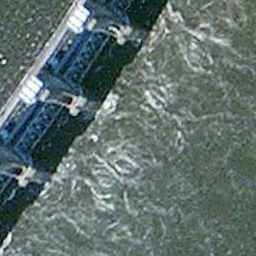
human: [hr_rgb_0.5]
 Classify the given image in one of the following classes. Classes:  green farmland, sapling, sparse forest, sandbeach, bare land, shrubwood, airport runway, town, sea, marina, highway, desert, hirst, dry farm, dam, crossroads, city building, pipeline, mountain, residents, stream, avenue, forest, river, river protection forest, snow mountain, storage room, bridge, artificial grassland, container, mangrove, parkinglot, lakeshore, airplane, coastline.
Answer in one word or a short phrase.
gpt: dam